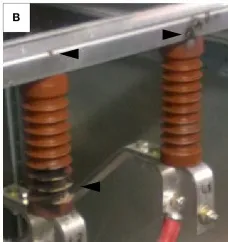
(E,F) Second-degree dermal burns involving right arm, lower back and buttocks.
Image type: medical_photograph (skin_photograph)